Question: To get more in depth information about the usage of WinForm or Webapplications I want to capture mouse-movement and click information. It would be perfect if this could be rendered to an image.
The result would be something like this:

The question is how does one start with creating an app like this?
- -
(Anyone know if there is a opensource of free/cheap app which can do this)
<URL> is able to do this, but it is in Java and it is free, but not open source.
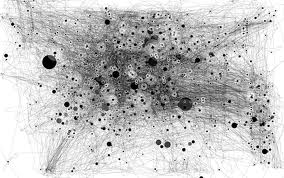
Answer: If you're looking for something which you could run externally and track mouse movement and clicks, you might find this mouse/keyboard hooking project over at codeproject.com useful:
<URL>
There's a sample application and a hooking lib with full source. It'd be a starting point to use in your efforts.